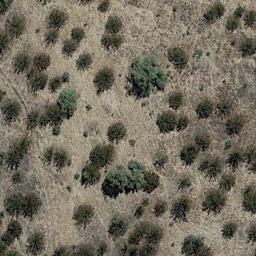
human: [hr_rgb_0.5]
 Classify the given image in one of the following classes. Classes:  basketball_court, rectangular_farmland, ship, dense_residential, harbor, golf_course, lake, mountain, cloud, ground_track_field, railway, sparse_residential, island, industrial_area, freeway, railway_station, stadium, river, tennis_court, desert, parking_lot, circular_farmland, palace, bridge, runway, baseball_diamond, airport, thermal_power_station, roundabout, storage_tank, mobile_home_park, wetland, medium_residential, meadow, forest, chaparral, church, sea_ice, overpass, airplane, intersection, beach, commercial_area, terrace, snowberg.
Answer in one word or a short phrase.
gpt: chaparral